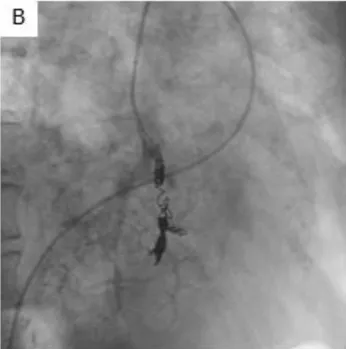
Endovascular coil embolization for the aneurysm in pulmonary artery was successfully performed (B).
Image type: radiology (x_ray)